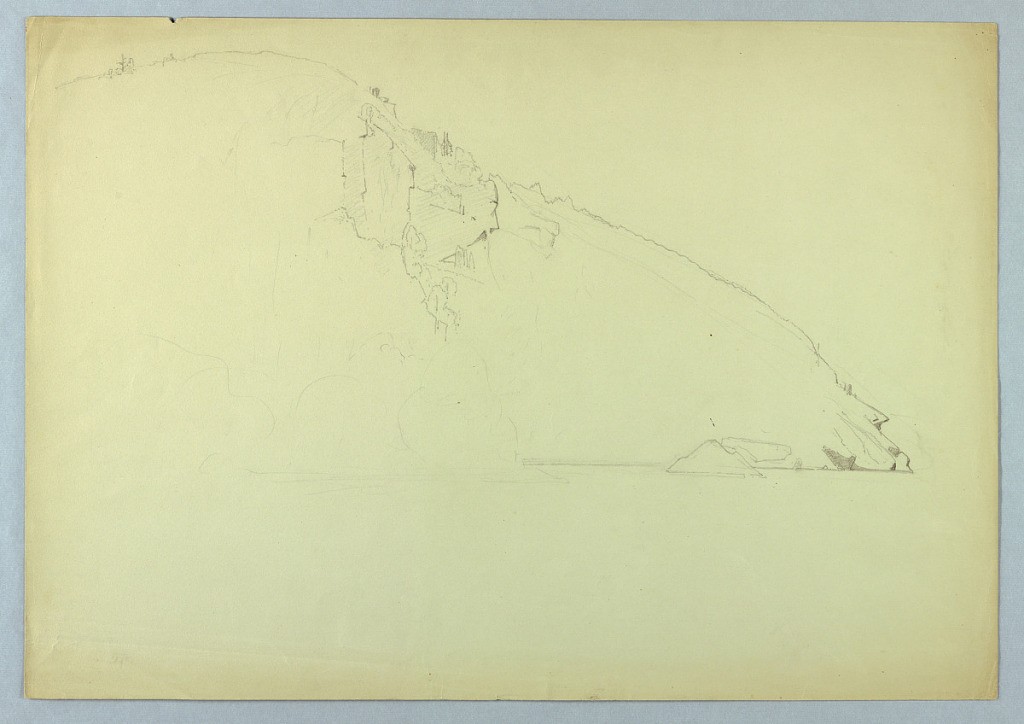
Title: Study of seascape
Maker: William Stanley Haseltine, American, 1835–1900
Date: ca. 1855
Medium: Graphite on paper
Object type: Drawing
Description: Sketch of a coastal cliff and rock formation.